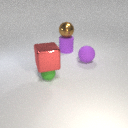
large purple rubber cylinder to the left of large purple rubber sphere